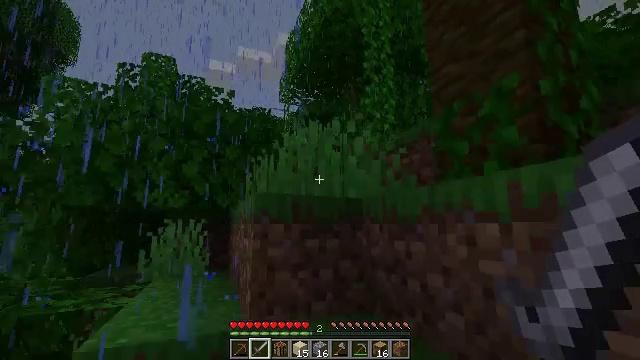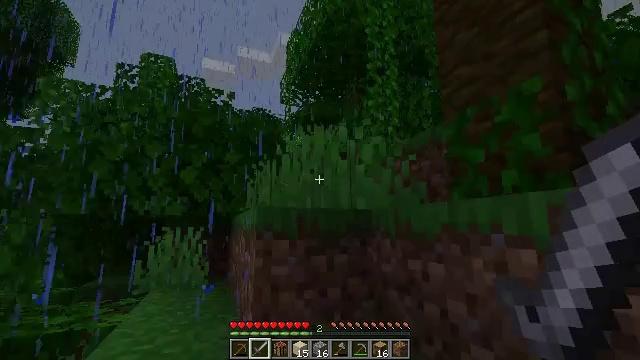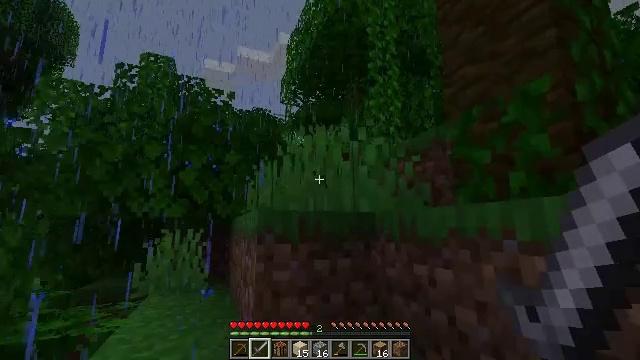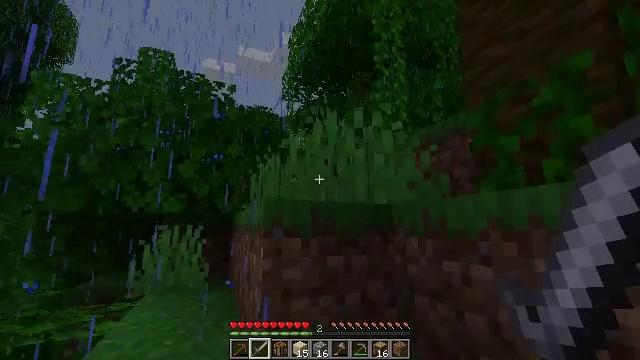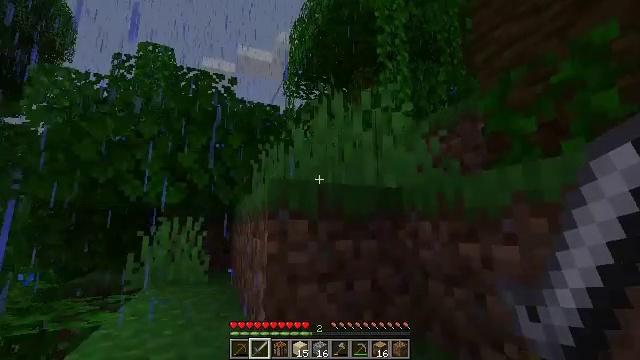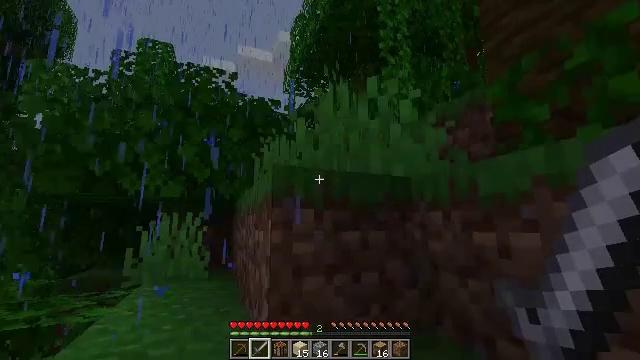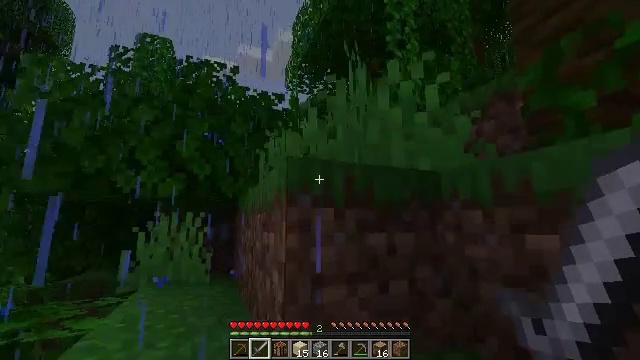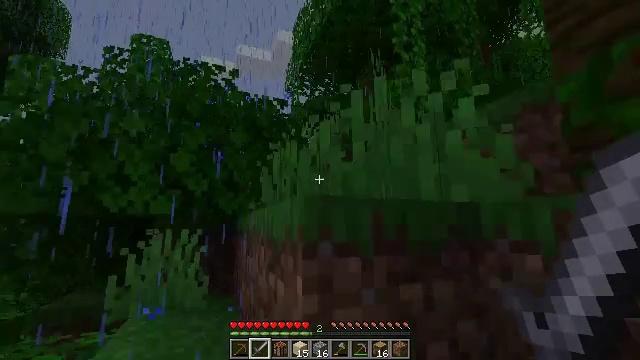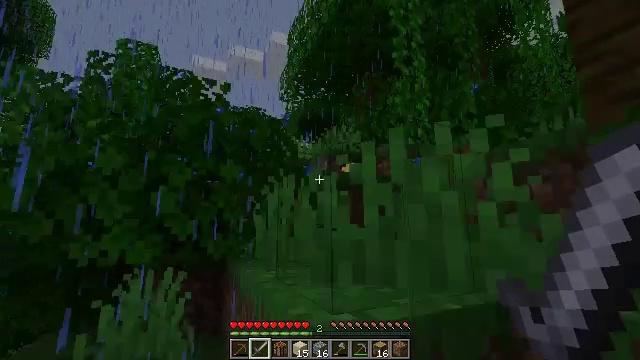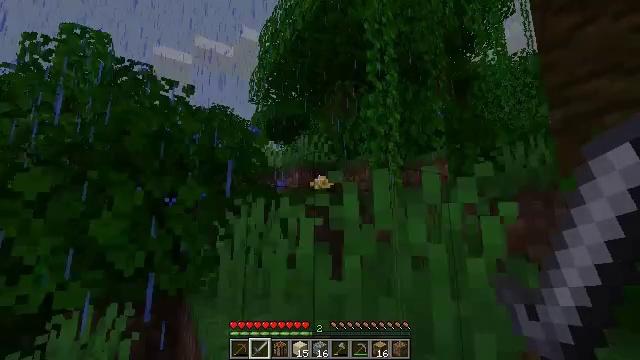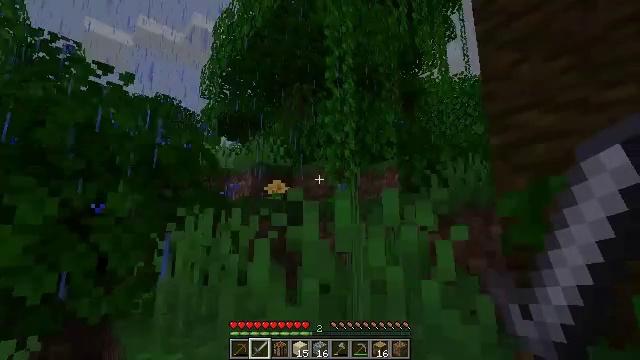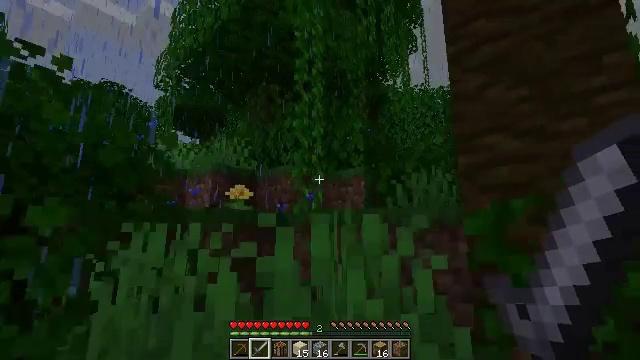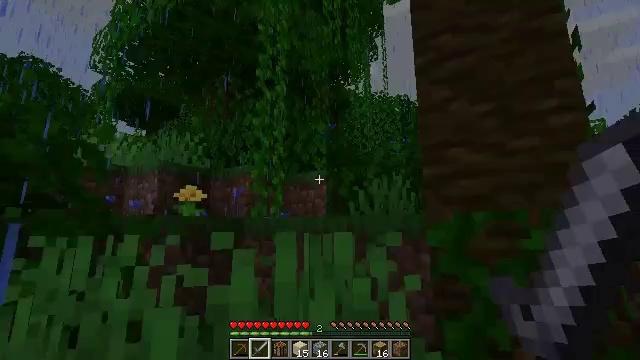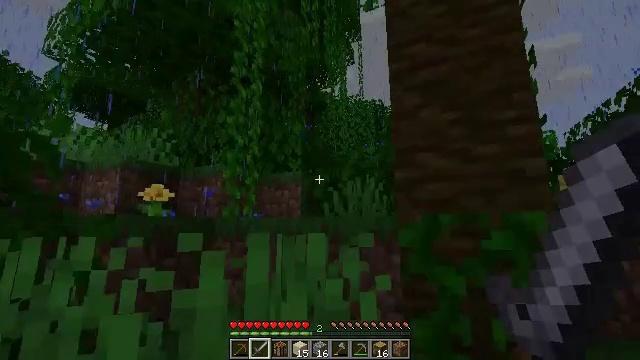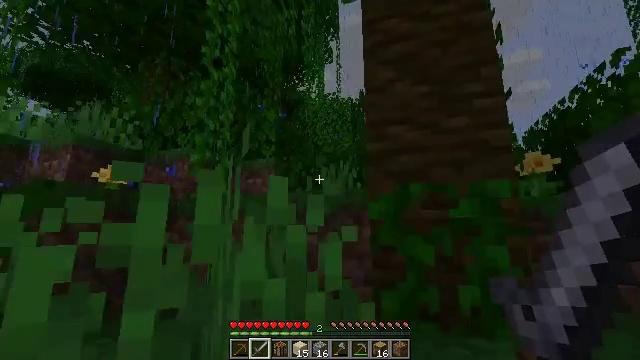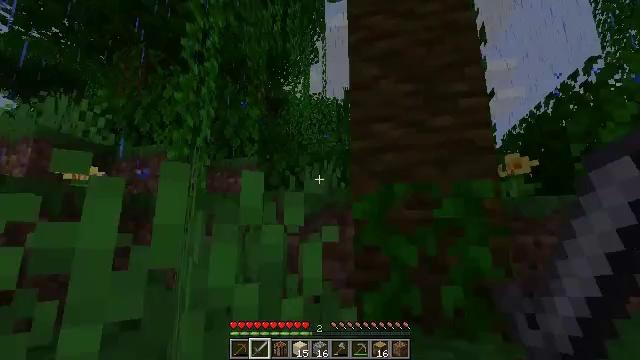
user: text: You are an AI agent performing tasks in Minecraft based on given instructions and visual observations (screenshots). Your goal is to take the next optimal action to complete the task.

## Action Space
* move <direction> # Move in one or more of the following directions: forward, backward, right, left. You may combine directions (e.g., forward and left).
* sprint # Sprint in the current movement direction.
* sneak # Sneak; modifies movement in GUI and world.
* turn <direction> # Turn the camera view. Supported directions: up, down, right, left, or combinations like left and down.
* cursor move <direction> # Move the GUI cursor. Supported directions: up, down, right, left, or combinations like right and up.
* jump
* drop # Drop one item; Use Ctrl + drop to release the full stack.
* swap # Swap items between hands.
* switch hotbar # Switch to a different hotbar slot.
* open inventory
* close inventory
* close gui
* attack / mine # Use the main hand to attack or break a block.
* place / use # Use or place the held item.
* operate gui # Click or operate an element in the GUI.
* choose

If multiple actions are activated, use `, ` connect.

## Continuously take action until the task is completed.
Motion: motion action
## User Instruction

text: Break oak leaves from the trees.
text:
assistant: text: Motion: move forward, jump
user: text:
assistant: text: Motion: move forward, jump
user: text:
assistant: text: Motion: move forward, jump
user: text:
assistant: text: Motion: move forward, jump
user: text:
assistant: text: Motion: move forward, jump
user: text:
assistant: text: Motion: move forward, jump
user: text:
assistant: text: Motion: move forward, jump
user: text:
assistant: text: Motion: move forward, turn right, jump
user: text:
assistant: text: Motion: move forward, turn right, jump
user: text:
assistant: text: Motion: move forward, turn right, jump
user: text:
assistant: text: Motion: move forward, turn right, jump
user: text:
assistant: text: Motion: move forward, turn right, jump
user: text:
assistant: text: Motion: move forward, turn right, jump
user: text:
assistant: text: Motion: move forward, turn right, jump
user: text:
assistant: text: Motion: move forward, turn right, jump
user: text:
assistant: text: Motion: move forward, turn right, jump
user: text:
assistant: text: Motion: move forward, turn right, jump
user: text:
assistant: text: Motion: move forward, jump
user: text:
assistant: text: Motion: move forward, jump
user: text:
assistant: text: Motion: move forward, jump
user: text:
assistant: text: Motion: move forward, jump
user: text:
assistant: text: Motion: move forward, turn right, jump
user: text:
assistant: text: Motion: move forward, jump
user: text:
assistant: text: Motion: move forward, jump
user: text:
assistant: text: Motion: move forward, jump
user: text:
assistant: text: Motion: move forward, jump
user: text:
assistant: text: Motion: move forward, jump
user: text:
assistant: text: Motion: move forward, jump
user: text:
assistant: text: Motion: move forward, jump
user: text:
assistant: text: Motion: move forward, turn left, jump